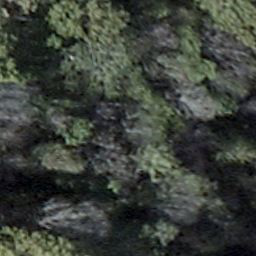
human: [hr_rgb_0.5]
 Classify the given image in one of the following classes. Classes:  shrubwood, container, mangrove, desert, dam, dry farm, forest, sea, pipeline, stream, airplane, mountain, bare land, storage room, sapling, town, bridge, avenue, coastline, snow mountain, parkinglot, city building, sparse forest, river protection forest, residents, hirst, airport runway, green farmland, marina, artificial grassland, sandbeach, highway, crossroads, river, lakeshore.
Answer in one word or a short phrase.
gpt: shrubwood